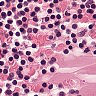
Metastatic tissue present: no